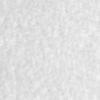
Label: no_change